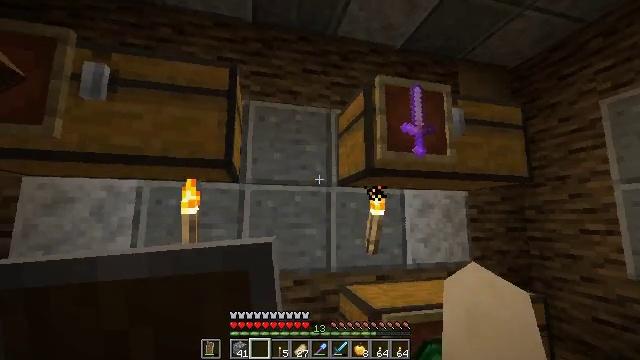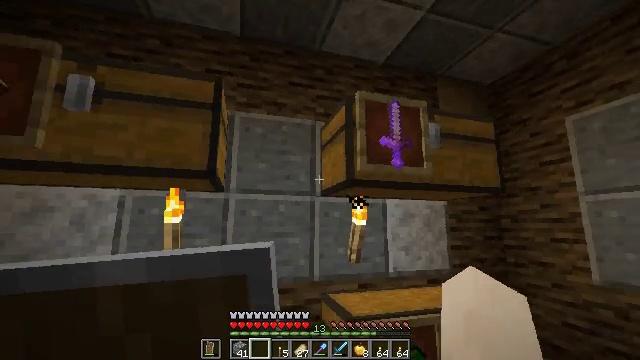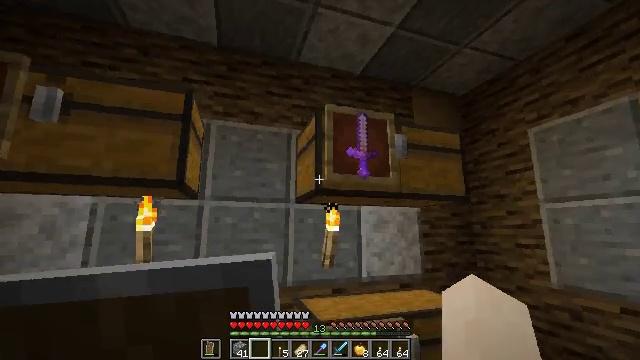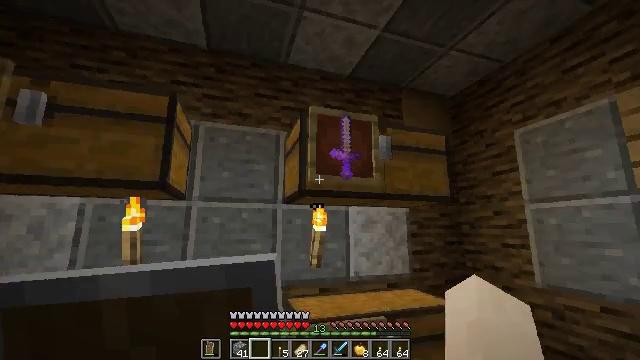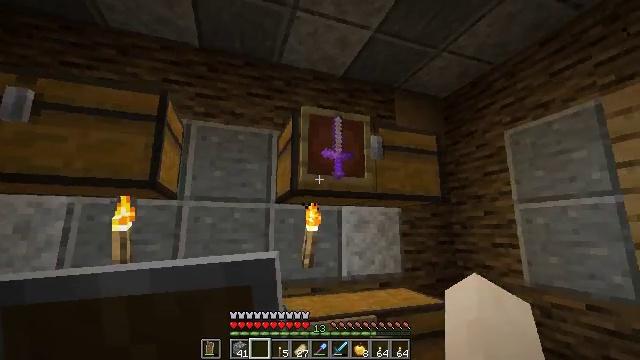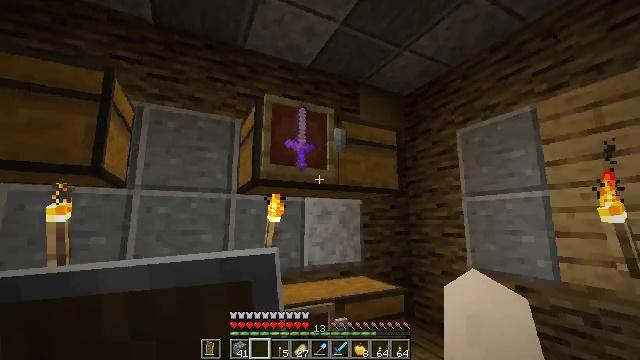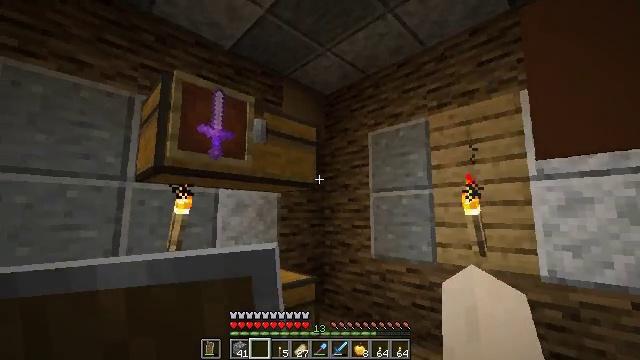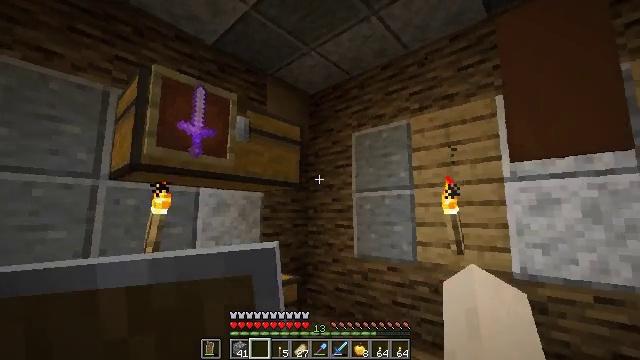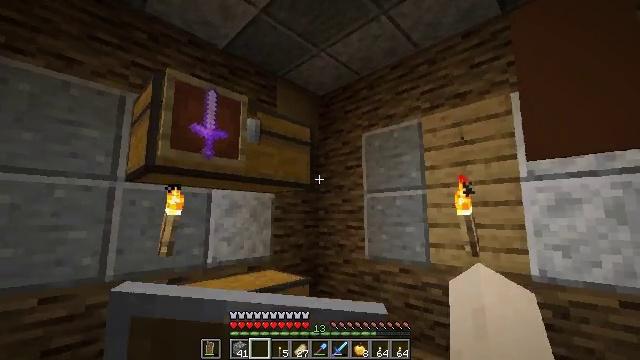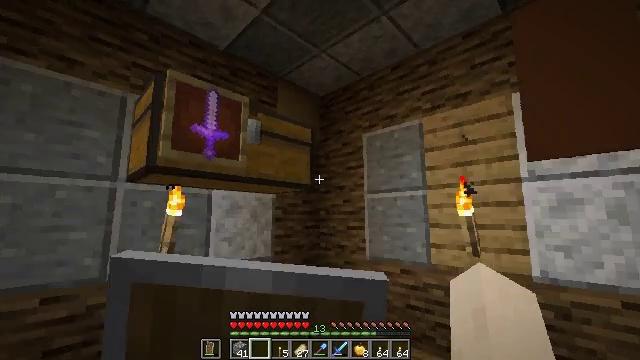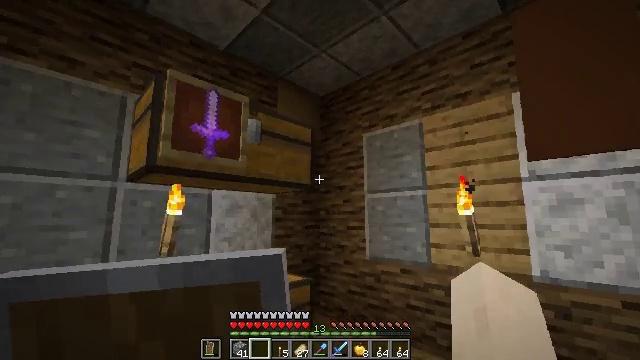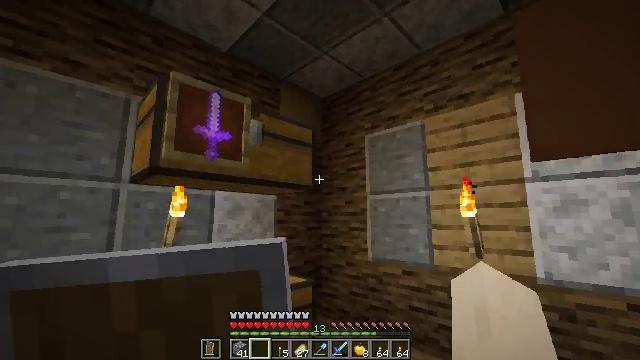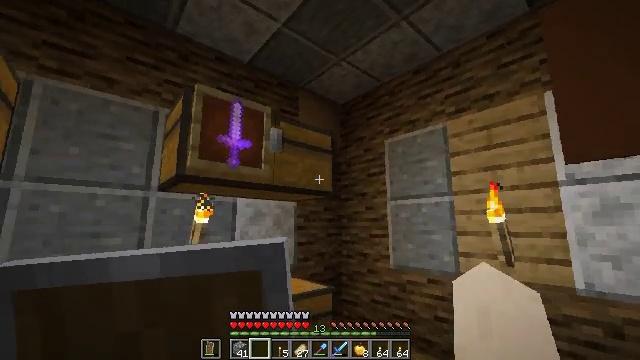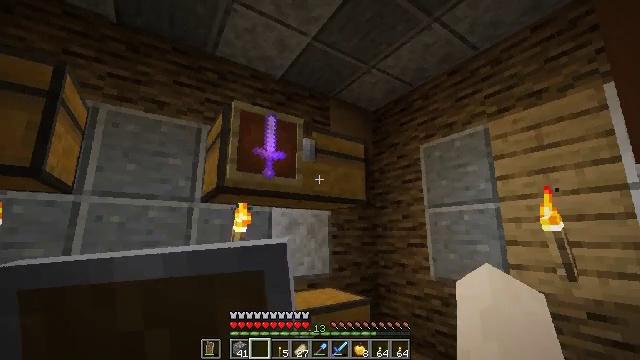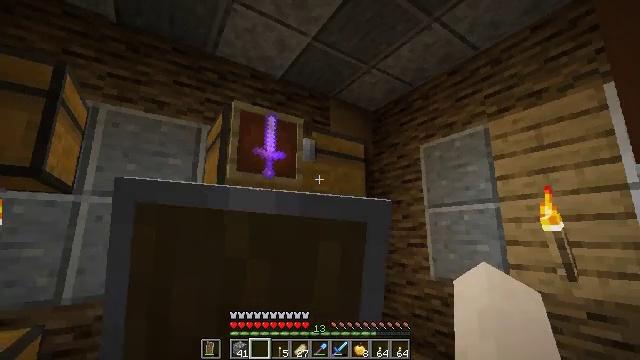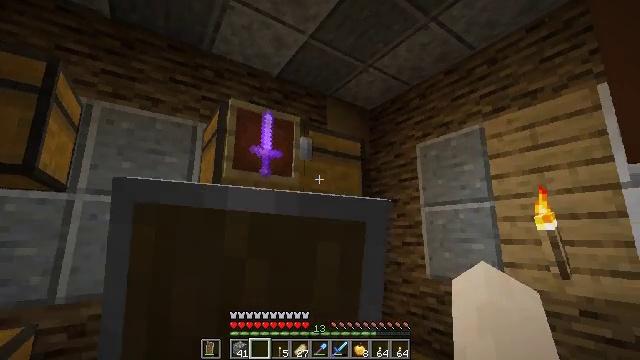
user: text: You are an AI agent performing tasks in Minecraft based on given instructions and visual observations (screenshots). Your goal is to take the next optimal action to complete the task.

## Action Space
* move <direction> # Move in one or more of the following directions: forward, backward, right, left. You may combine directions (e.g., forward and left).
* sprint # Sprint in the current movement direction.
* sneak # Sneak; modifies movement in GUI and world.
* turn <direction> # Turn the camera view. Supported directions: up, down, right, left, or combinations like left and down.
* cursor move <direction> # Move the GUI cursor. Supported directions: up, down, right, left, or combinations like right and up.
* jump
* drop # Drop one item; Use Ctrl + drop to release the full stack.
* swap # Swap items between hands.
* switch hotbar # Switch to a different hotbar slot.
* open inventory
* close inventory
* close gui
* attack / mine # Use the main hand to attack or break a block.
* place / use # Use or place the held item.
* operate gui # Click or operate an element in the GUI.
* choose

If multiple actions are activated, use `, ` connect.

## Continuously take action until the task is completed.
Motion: motion action
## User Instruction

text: Break the chest to retrieve items inside.
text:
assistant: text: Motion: move right, turn right and up
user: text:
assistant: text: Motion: move right, turn right
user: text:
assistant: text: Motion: no_op
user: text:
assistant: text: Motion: turn right
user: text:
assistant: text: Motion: turn right and down
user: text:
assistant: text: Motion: turn right and down
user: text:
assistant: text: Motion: turn right
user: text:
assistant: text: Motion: turn left, use / place
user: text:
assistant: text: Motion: use / place
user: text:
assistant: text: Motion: no_op
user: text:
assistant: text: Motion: no_op
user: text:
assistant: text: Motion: turn left and up
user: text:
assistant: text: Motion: turn left and up
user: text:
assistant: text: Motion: use / place
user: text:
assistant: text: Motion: use / place
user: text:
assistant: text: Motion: use / place
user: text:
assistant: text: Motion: no_op
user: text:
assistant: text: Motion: no_op
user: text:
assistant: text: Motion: no_op
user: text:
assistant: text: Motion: no_op
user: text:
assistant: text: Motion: no_op
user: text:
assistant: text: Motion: no_op
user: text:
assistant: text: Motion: no_op
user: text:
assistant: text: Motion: cursor move right
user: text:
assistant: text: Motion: no_op
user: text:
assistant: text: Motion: no_op
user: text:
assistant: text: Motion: no_op
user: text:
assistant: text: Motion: no_op
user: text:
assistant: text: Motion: cursor move right
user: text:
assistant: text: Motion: cursor move right and up